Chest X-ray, PA view. Patient: 12 years old, sex F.
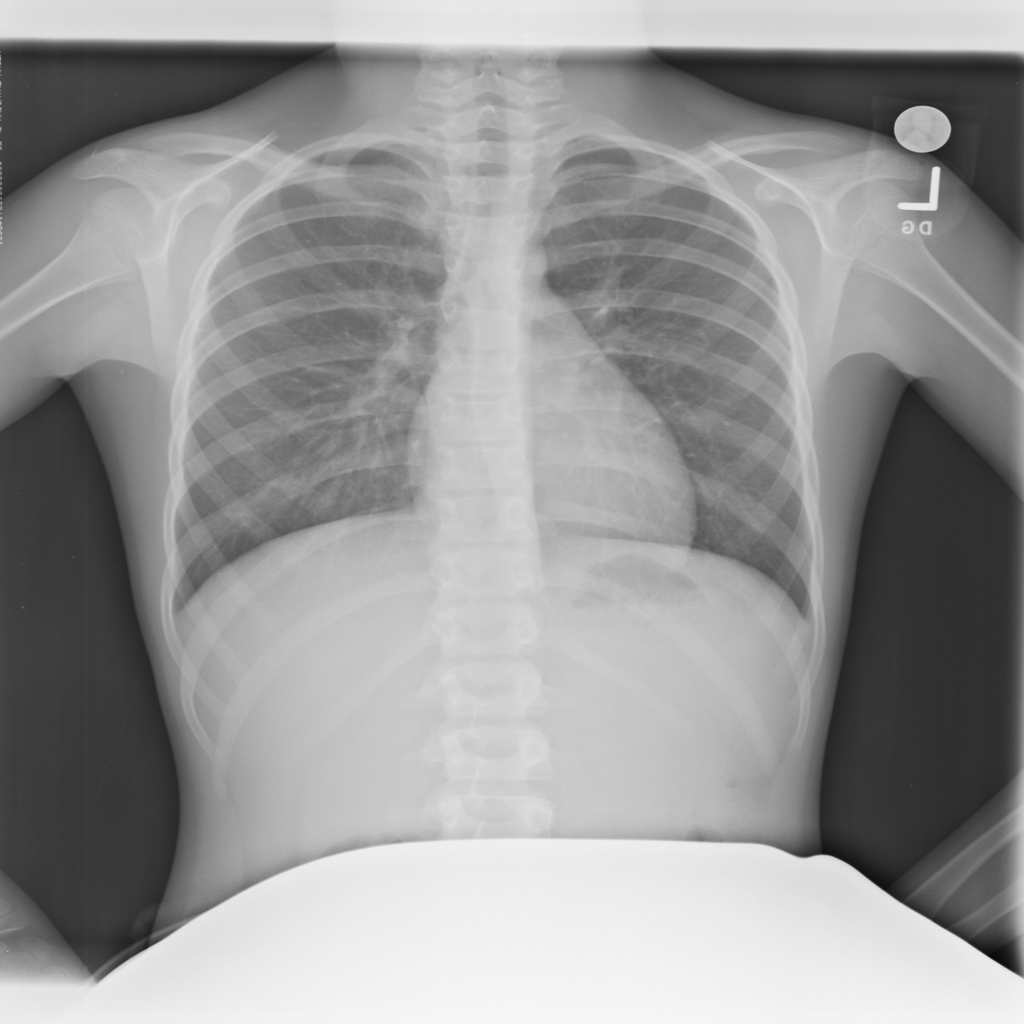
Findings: No Finding